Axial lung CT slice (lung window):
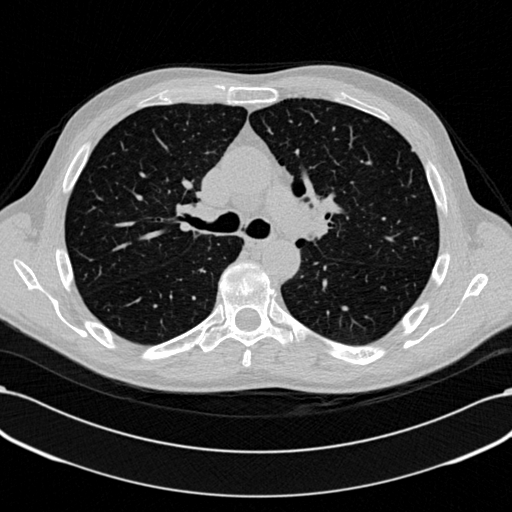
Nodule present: no